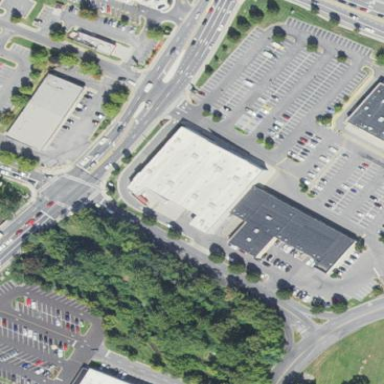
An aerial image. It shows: Retail building.